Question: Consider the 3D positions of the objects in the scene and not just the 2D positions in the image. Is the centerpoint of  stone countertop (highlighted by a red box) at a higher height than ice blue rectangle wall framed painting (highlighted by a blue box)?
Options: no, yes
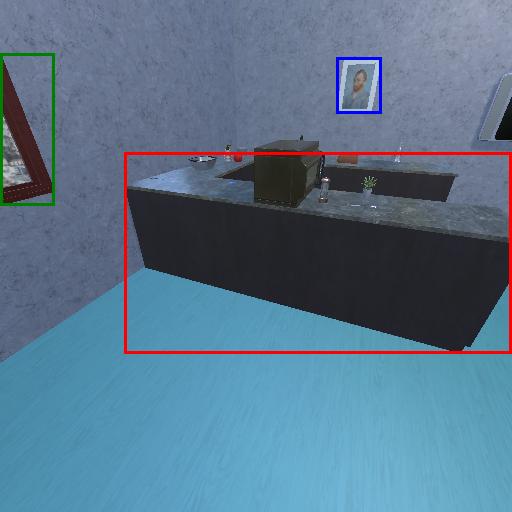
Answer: no